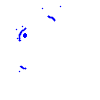
Particle: proton